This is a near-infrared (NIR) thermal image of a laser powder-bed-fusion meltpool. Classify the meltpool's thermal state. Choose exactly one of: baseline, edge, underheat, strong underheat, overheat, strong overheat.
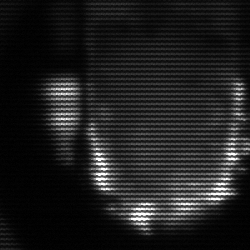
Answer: baseline